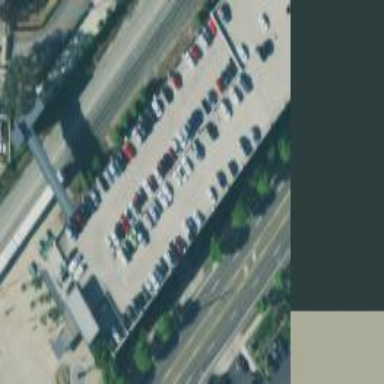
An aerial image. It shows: Multi-storey parking building with park and ride facility.